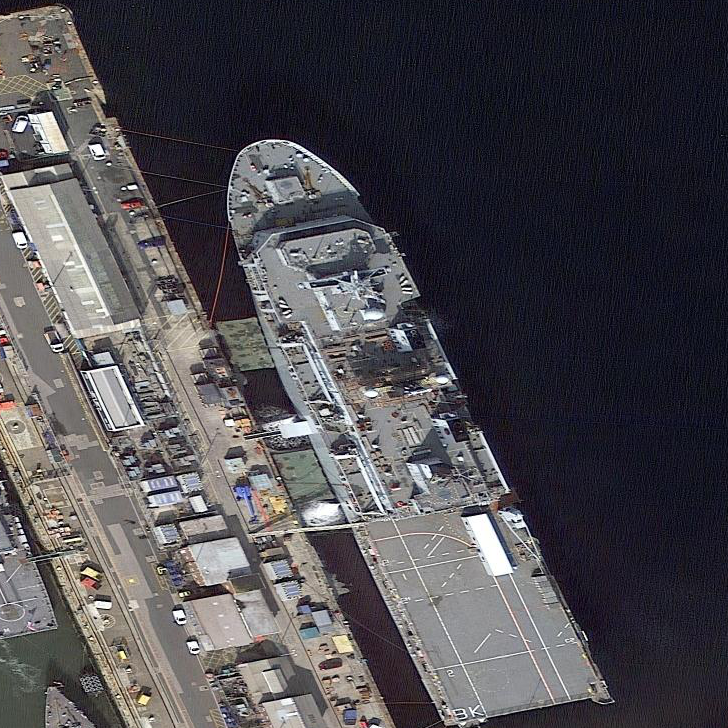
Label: combat